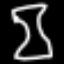
Label: hourglass